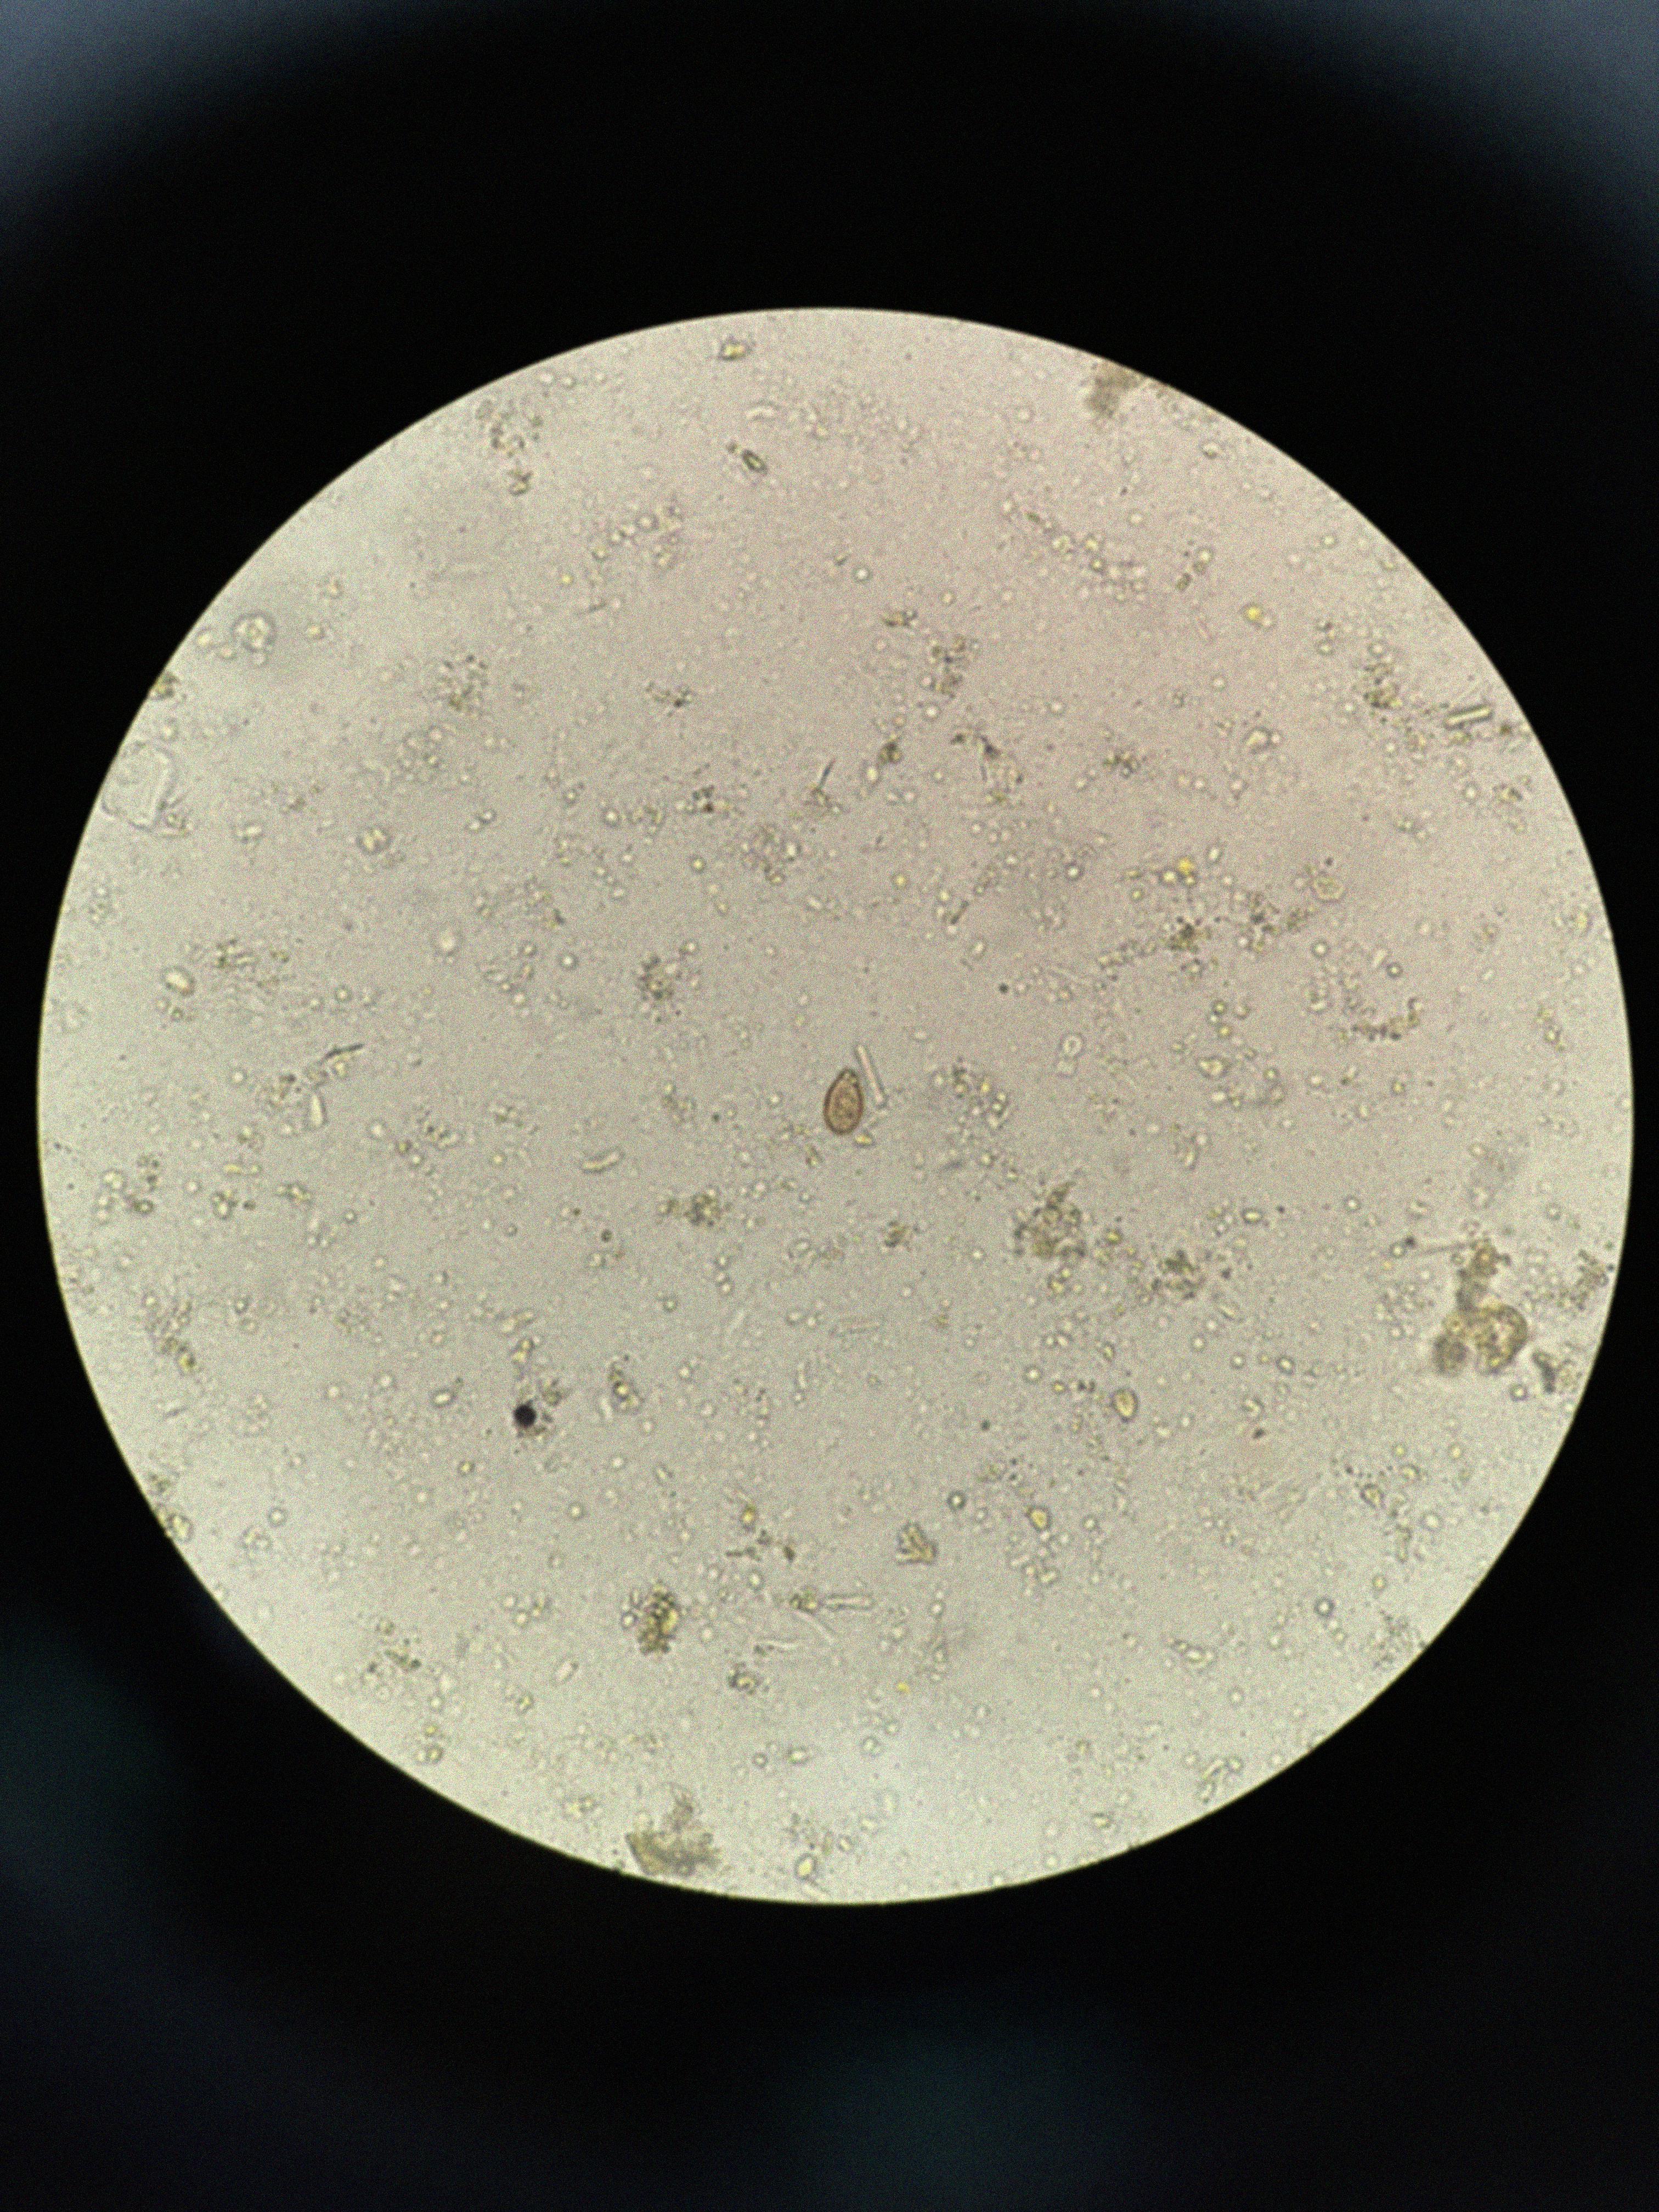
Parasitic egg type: Opisthorchis viverrine